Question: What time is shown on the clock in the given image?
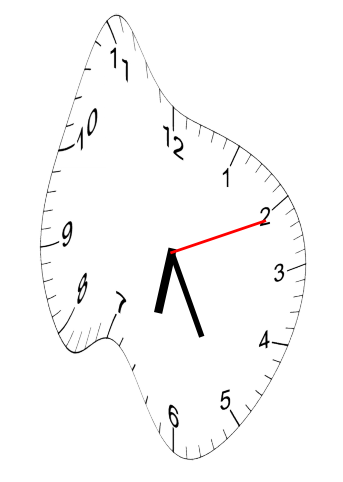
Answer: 06:25:11